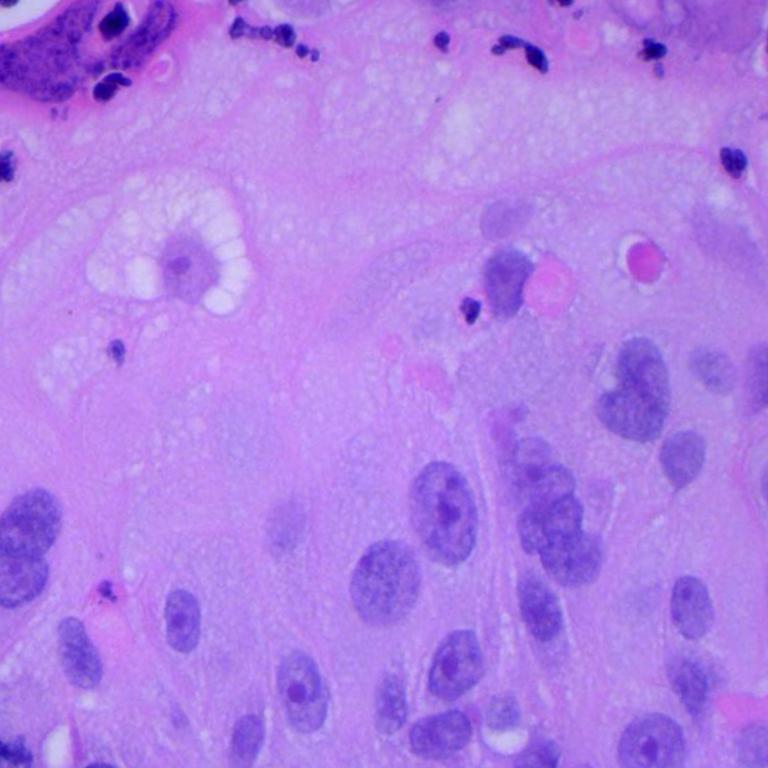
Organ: lung
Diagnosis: squamous carcinomas